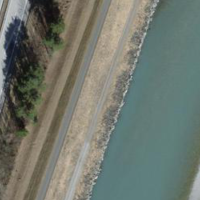
EUNIS habitat code: 57
Species observed at this site:
Vanessa cardui
Melanargia galathea